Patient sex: M
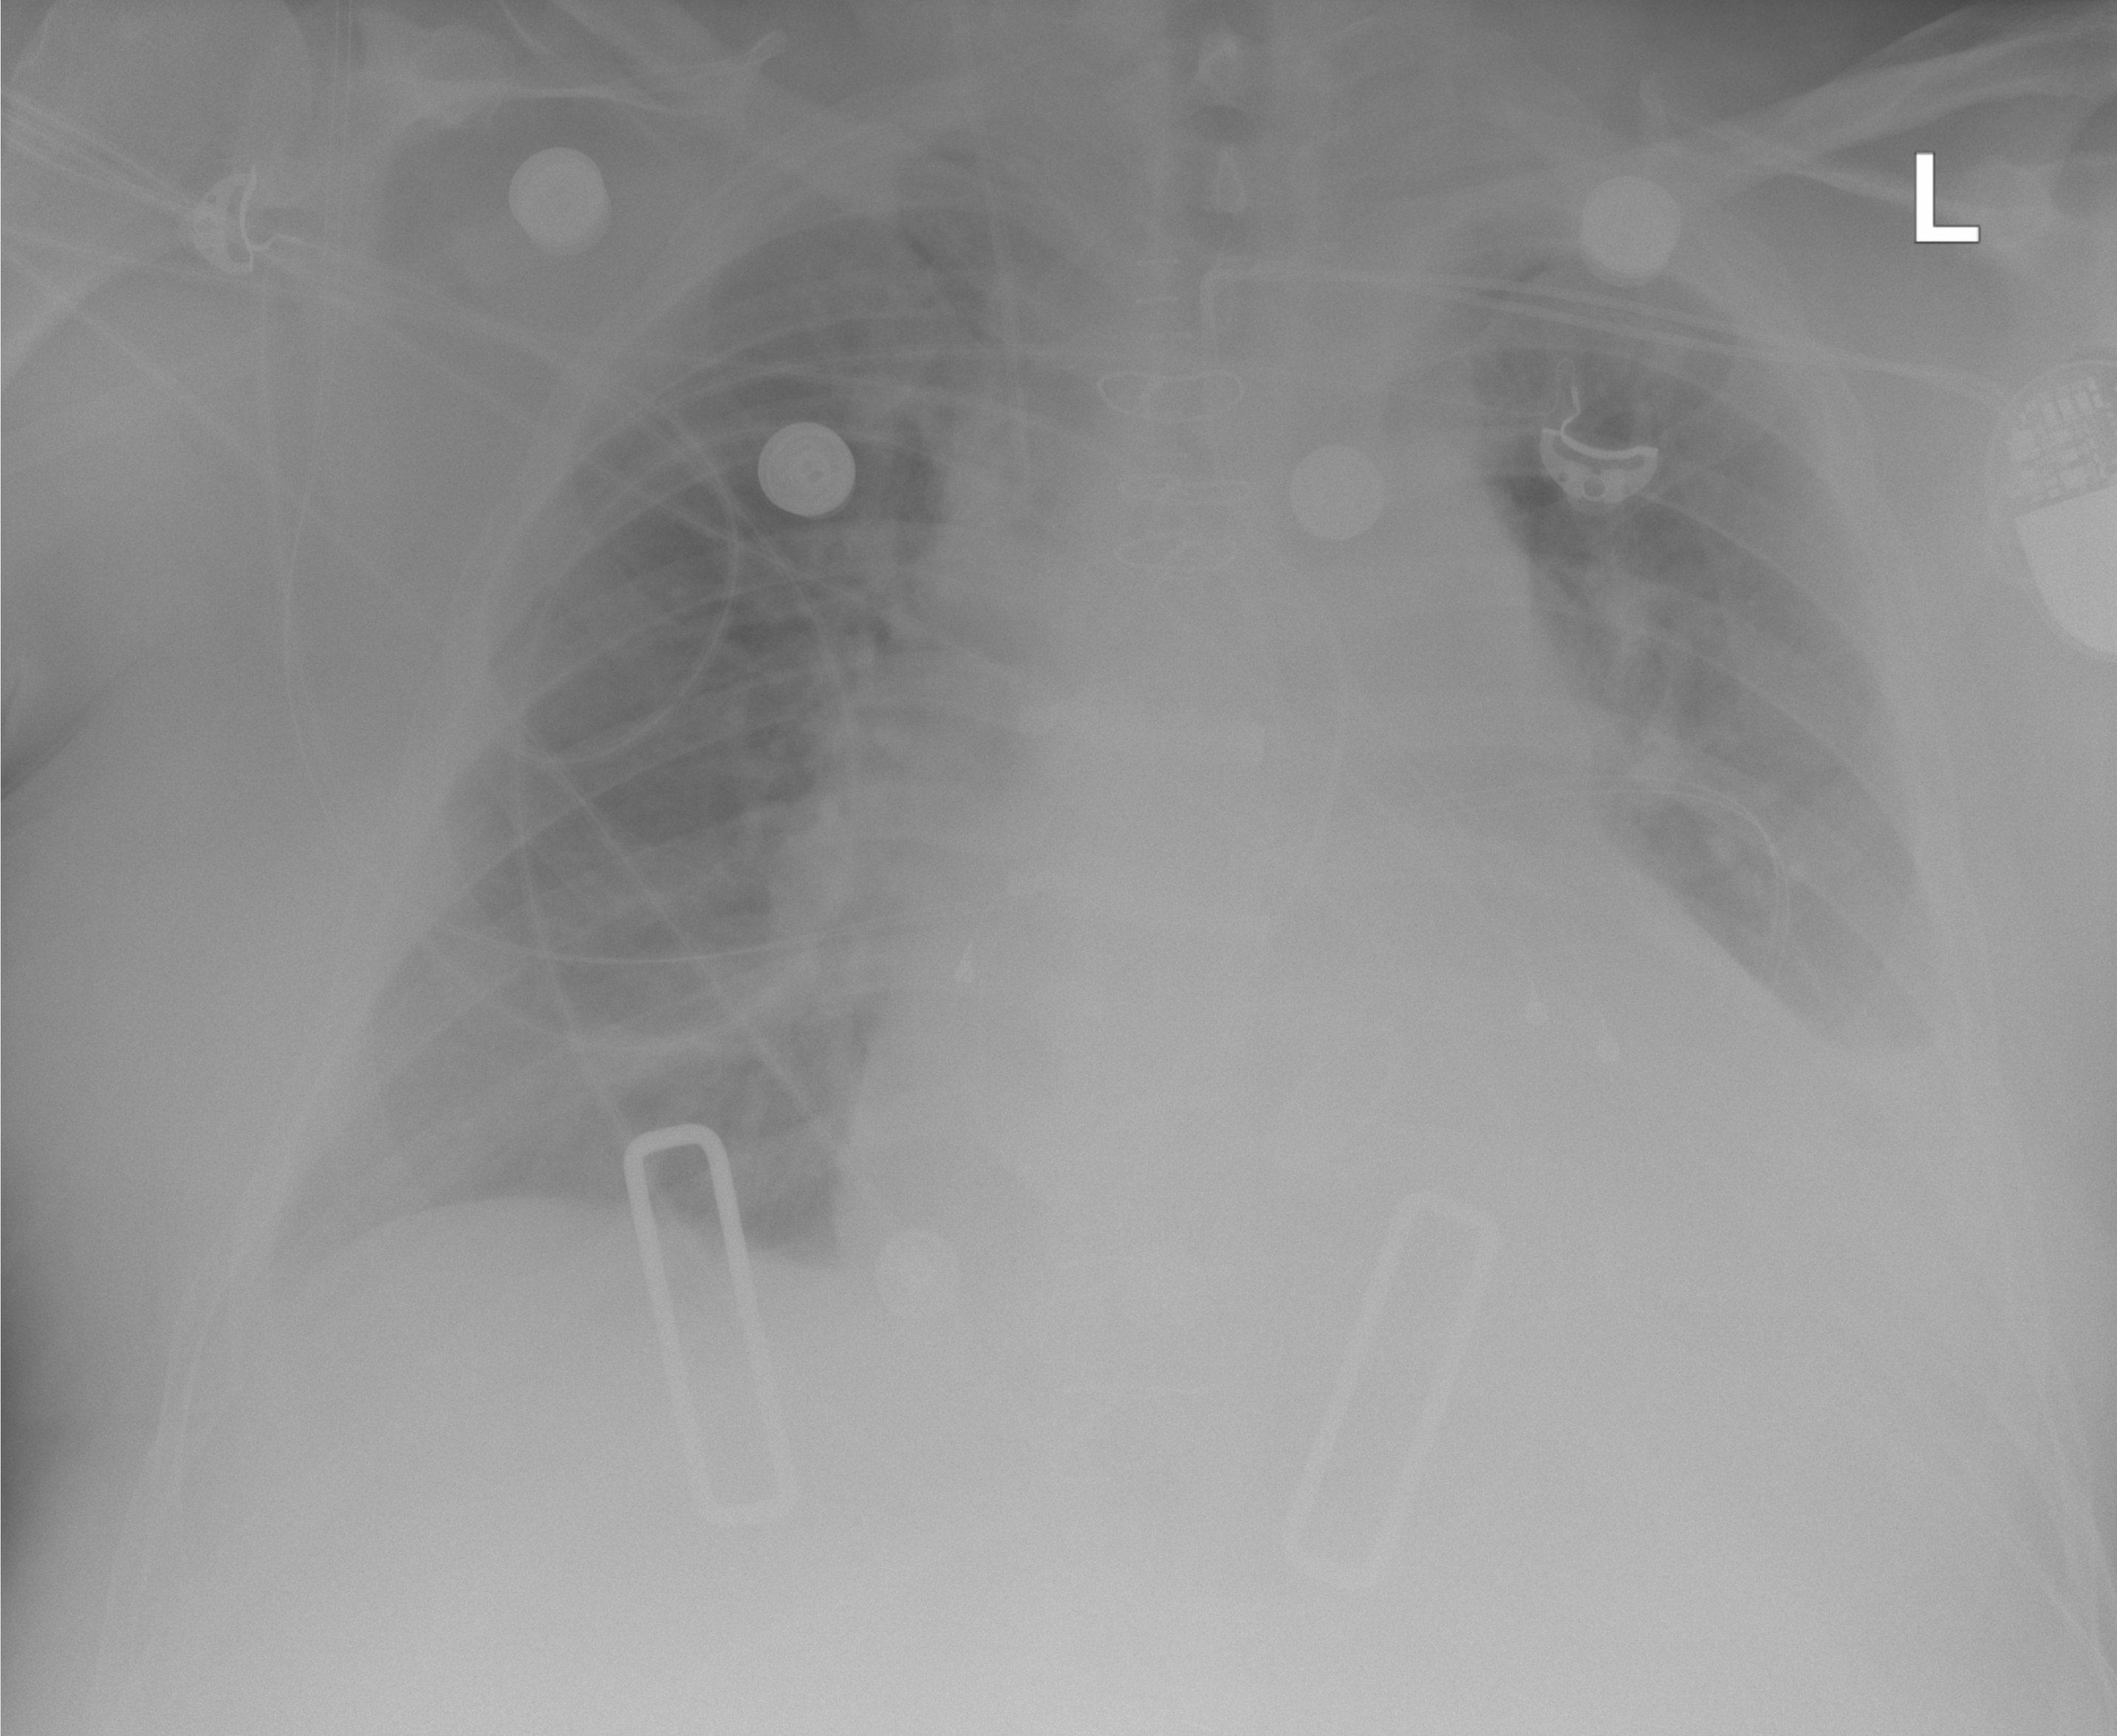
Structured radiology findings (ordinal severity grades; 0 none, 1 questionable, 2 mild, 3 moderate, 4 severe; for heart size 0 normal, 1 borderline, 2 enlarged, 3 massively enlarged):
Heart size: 2
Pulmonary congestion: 2
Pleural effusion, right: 2
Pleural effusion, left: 2
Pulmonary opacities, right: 1
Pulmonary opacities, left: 1
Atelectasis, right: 2
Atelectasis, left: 2